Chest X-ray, PA view. Patient: 48 years old, sex M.
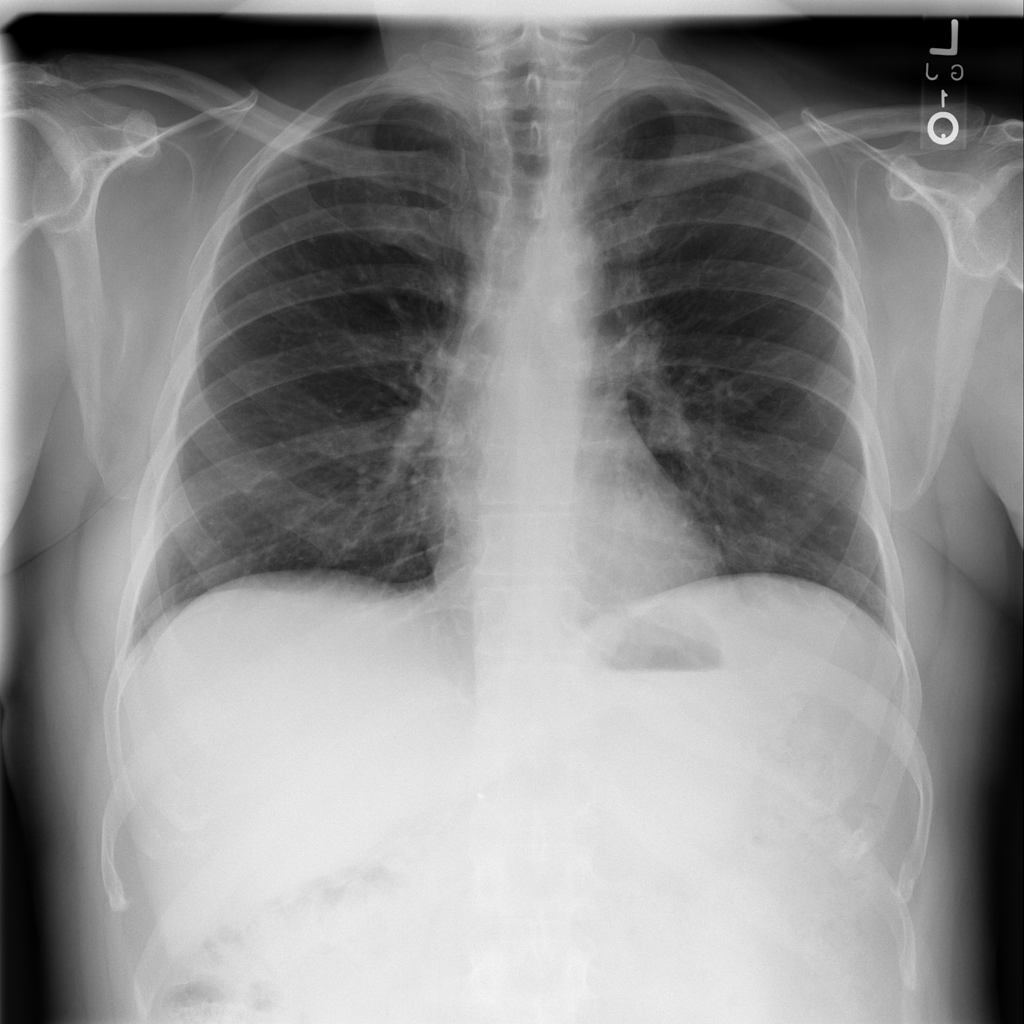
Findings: No Finding